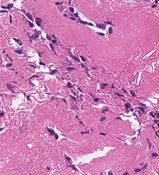
Tumor epithelial tissue: no
Tumor-associated stroma tissue: yes
Normal tissue: no